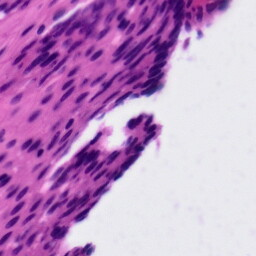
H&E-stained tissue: Tonsil